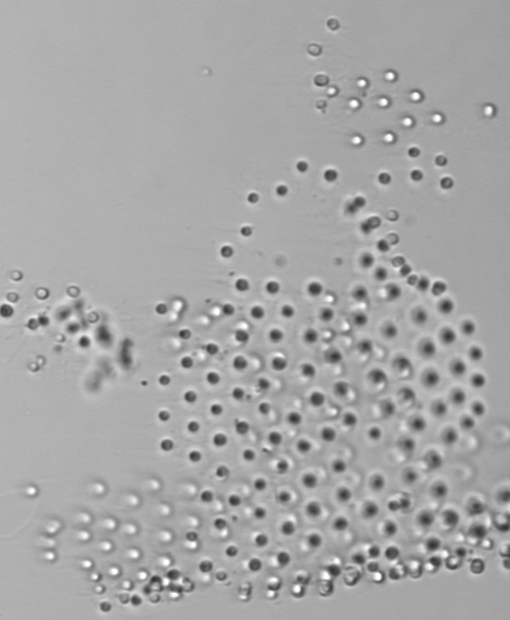
Label: Parvicorbicula_socialis